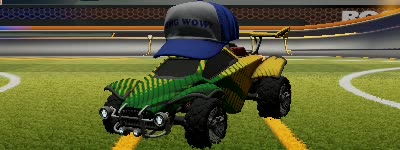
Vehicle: octane